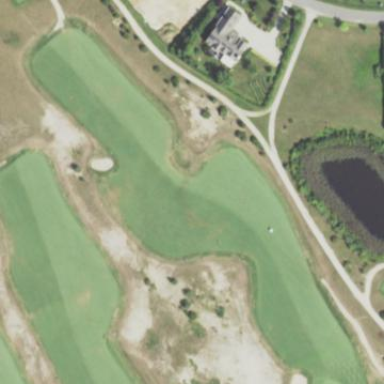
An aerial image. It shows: Grassy area designated as golf fairway.